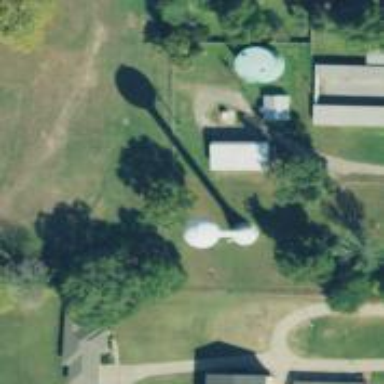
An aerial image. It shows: Water tower that is man-made.